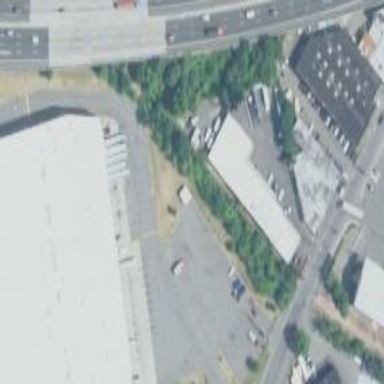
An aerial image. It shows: Warehouse.